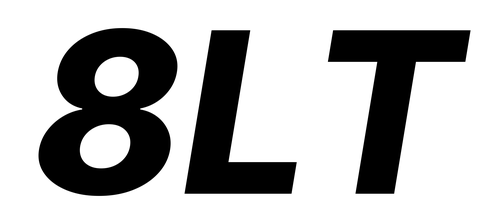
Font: Inter-Italic_ExtraBold_Italic